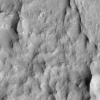
Atmospheric dust classification: not_dusty